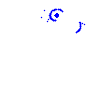
Particle: kaon